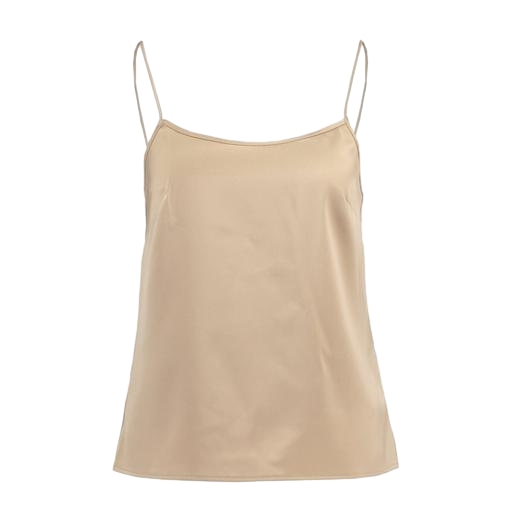
beige joan cami, beige tank, beige ezra busty cami, white background